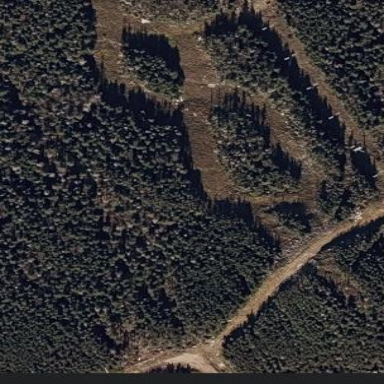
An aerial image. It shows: Coniferous forest area.